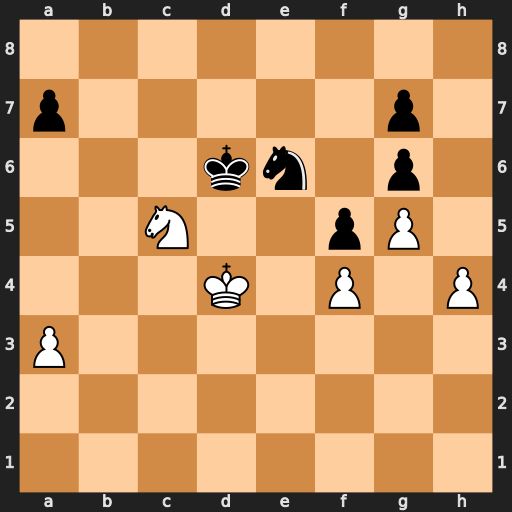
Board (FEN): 8/p5p1/3kn1p1/2N2pP1/3K1P1P/P7/8/8
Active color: w
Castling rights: -
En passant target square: -
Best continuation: Nxe6 Kxe6 Kc5 Kd7 Kd5